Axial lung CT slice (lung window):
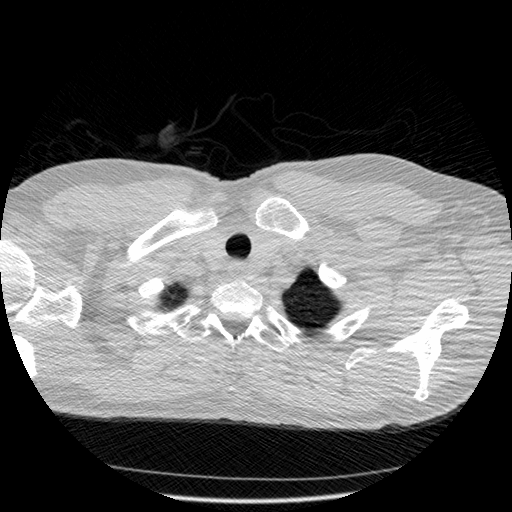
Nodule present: no